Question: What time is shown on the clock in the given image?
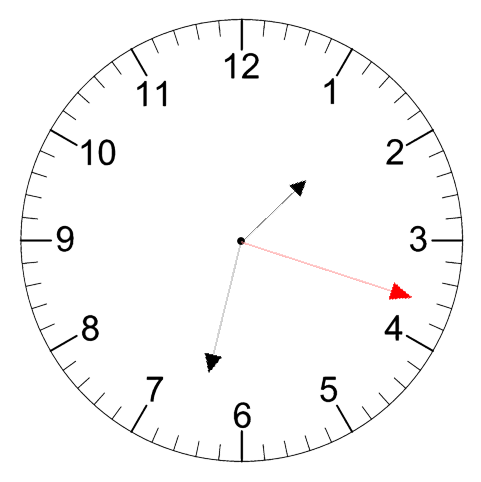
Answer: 01:32:18